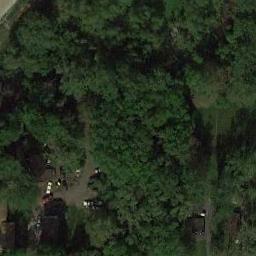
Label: forest